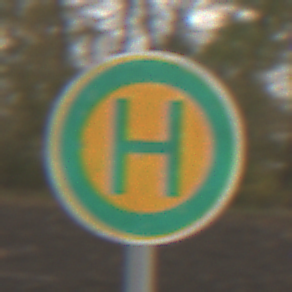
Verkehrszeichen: Haltestelle
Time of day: MorningAfternoon
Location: Outdoor (Nature)
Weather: Overcast
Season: NotSpecified
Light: Natural